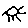
Label: sun